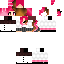
A female human skin with pale skin, wearing brown long hair dressed in a red hoodie and red pants, featuring a closed mouth.